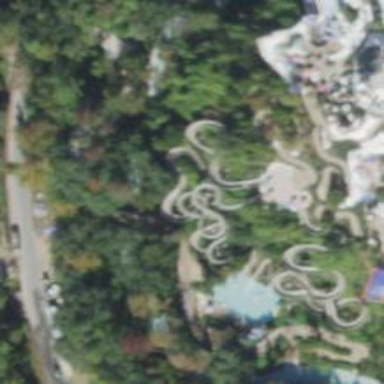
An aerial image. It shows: Water slide attraction.